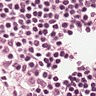
Metastatic tissue present: no